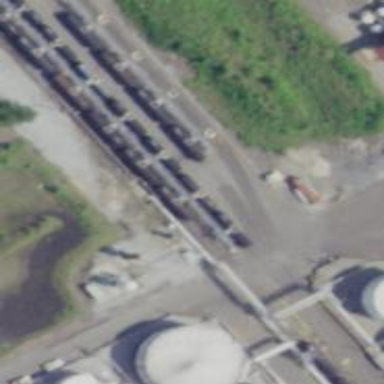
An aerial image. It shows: Rail spur service.